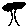
Label: tree